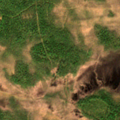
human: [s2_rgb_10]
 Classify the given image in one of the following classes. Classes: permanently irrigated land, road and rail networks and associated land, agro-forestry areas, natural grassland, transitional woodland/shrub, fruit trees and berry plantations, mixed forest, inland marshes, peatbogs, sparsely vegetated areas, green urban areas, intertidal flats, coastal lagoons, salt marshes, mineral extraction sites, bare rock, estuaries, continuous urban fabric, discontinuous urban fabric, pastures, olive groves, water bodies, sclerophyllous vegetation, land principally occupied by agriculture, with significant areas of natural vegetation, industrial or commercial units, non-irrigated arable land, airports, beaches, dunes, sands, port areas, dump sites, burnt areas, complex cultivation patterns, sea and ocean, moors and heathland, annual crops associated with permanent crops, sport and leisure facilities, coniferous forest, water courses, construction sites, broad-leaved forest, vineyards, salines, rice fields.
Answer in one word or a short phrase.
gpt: coniferous forest, transitional woodland/shrub, peatbogs